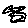
Label: zigzag